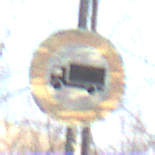
Verkehrszeichen: VerbotFuerKraftfahrzeugeUeberDreiKommaFuenfTonnen
Umgebung: Outdoor, Nature
Tageszeit: MorningAfternoon
Wetter: Clear
Licht: Natural
Jahreszeit: Winter
Kontrast: HighContrast